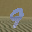
Label: 9